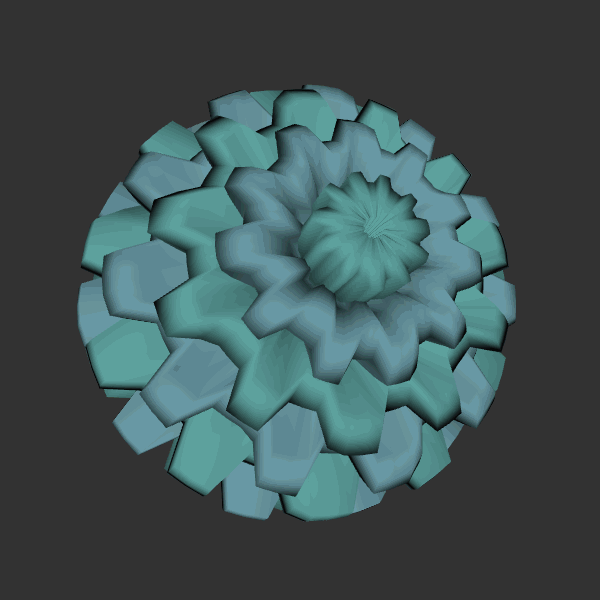
Background: dark